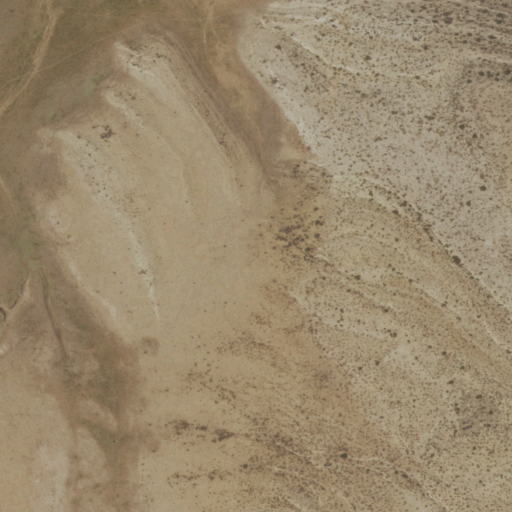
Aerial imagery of valley in New Mexico named South Spencer Draw containing shrub and grassland